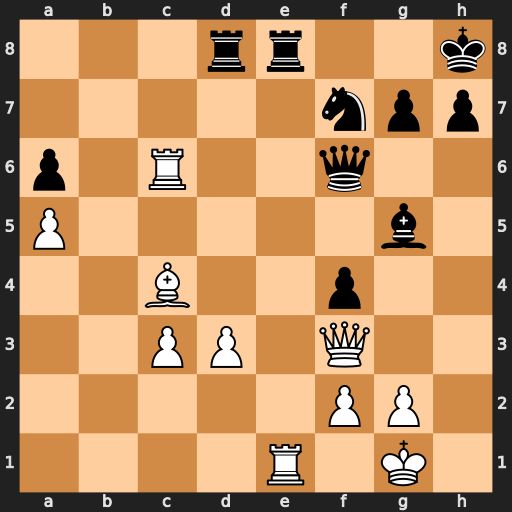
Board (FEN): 3rr2k/5npp/p1R2q2/P5b1/2B2p2/2PP1Q2/5PP1/4R1K1
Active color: w
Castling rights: -
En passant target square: -
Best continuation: Rxe8+ Rxe8 Rxf6